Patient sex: M
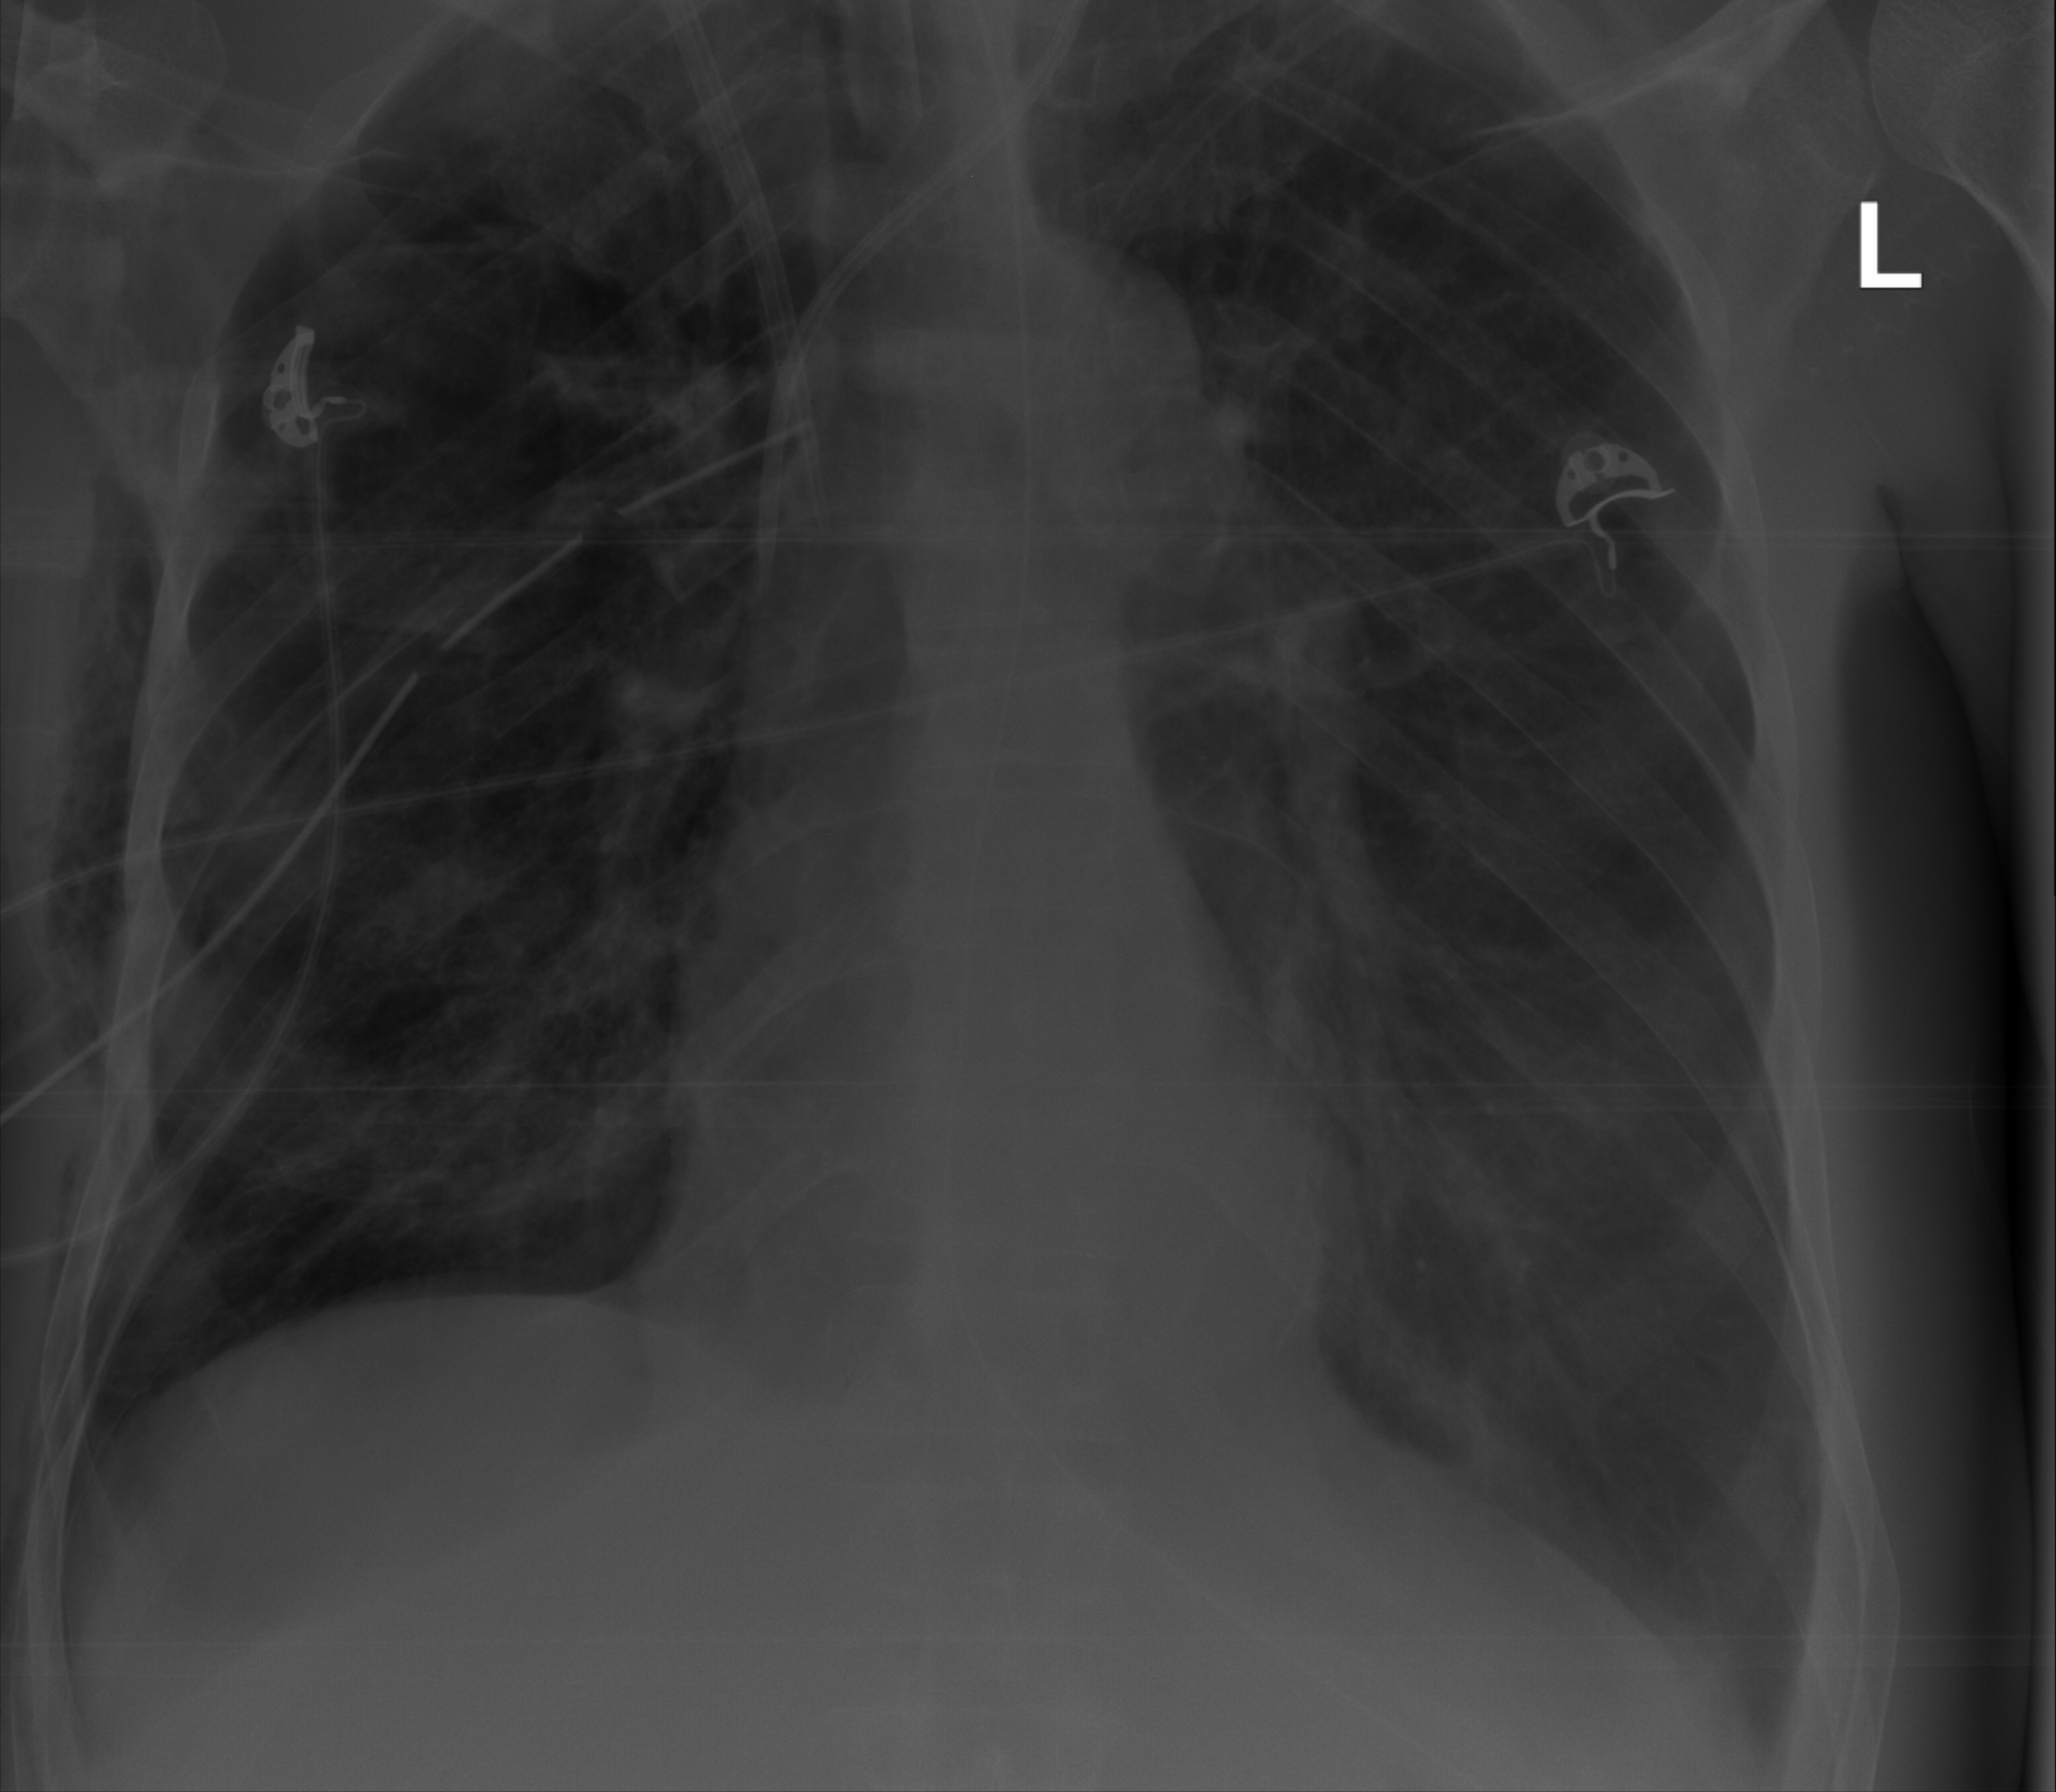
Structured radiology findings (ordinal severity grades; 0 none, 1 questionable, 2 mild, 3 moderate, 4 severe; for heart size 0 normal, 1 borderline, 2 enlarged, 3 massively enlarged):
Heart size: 0
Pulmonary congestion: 0
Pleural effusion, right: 0
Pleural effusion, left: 0
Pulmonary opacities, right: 0
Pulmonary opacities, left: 0
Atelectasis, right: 0
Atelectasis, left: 2